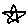
Label: star